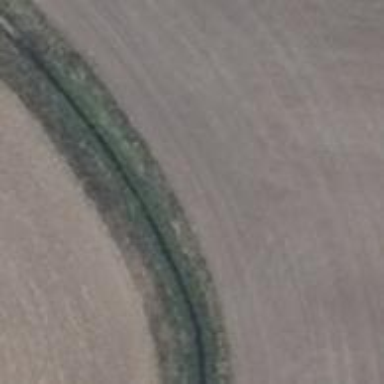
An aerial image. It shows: Grass track with grade 5 tracktype.